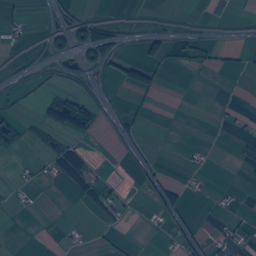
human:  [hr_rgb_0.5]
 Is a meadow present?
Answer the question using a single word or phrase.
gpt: yes

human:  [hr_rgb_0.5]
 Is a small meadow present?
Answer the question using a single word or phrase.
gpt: no

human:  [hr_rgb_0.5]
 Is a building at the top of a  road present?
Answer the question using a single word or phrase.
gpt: yes

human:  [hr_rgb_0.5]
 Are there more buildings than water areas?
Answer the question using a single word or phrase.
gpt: yes

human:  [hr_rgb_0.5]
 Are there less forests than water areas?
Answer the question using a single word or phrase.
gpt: no

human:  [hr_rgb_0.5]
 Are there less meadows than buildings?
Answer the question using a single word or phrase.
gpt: yes

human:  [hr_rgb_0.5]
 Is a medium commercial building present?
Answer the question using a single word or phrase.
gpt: yes

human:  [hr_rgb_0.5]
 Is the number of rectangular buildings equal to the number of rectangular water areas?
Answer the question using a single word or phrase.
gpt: no

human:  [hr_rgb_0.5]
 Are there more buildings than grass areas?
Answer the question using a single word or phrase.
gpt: no

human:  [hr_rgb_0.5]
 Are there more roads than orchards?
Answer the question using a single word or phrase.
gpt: yes

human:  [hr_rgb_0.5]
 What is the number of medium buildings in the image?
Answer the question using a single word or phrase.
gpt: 5

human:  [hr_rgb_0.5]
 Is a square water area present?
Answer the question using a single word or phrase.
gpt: yes

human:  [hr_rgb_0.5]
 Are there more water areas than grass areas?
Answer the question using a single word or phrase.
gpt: no

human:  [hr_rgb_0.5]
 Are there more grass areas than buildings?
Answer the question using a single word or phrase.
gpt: yes

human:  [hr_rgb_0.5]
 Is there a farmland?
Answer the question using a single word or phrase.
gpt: yes

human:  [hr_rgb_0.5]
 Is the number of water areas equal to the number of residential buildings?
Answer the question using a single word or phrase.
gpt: no

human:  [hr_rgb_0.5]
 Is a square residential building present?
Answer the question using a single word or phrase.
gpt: yes

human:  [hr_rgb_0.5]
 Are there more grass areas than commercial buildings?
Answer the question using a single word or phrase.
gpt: yes

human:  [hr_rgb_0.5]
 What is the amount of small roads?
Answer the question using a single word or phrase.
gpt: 142

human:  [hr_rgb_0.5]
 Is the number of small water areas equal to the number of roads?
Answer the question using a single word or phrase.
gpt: no

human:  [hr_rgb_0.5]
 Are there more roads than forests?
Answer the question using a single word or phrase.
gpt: yes

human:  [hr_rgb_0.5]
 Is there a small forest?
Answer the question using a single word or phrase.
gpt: yes

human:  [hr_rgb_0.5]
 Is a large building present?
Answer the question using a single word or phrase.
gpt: no

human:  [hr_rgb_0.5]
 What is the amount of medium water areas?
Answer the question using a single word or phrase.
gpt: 4

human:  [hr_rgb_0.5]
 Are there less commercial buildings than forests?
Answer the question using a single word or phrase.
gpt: yes

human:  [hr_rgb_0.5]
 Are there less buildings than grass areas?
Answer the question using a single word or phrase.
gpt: yes

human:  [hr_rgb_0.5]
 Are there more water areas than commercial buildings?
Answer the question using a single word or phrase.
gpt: yes

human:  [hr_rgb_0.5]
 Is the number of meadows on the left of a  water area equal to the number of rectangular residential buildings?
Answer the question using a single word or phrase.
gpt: no

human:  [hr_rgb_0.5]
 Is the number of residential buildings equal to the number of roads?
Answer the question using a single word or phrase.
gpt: no

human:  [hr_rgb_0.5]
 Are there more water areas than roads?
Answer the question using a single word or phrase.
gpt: no

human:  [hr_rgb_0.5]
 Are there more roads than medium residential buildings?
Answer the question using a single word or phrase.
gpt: yes

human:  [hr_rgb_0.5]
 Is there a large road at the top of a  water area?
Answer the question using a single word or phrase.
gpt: no

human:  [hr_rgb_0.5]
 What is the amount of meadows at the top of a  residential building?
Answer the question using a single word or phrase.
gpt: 29

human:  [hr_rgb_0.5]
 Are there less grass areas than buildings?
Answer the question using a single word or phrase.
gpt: no

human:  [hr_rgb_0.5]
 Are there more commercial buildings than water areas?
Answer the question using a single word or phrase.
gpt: no

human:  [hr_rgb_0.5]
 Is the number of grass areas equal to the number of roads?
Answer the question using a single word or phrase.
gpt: no